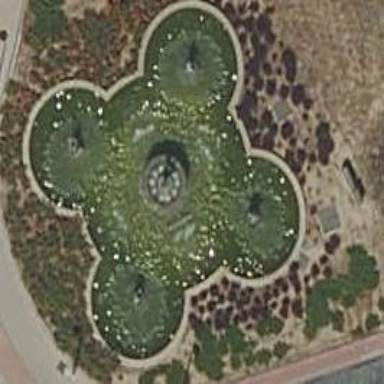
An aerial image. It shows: Beautiful fountain.